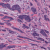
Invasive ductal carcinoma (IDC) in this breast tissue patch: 1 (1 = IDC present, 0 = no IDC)